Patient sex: M
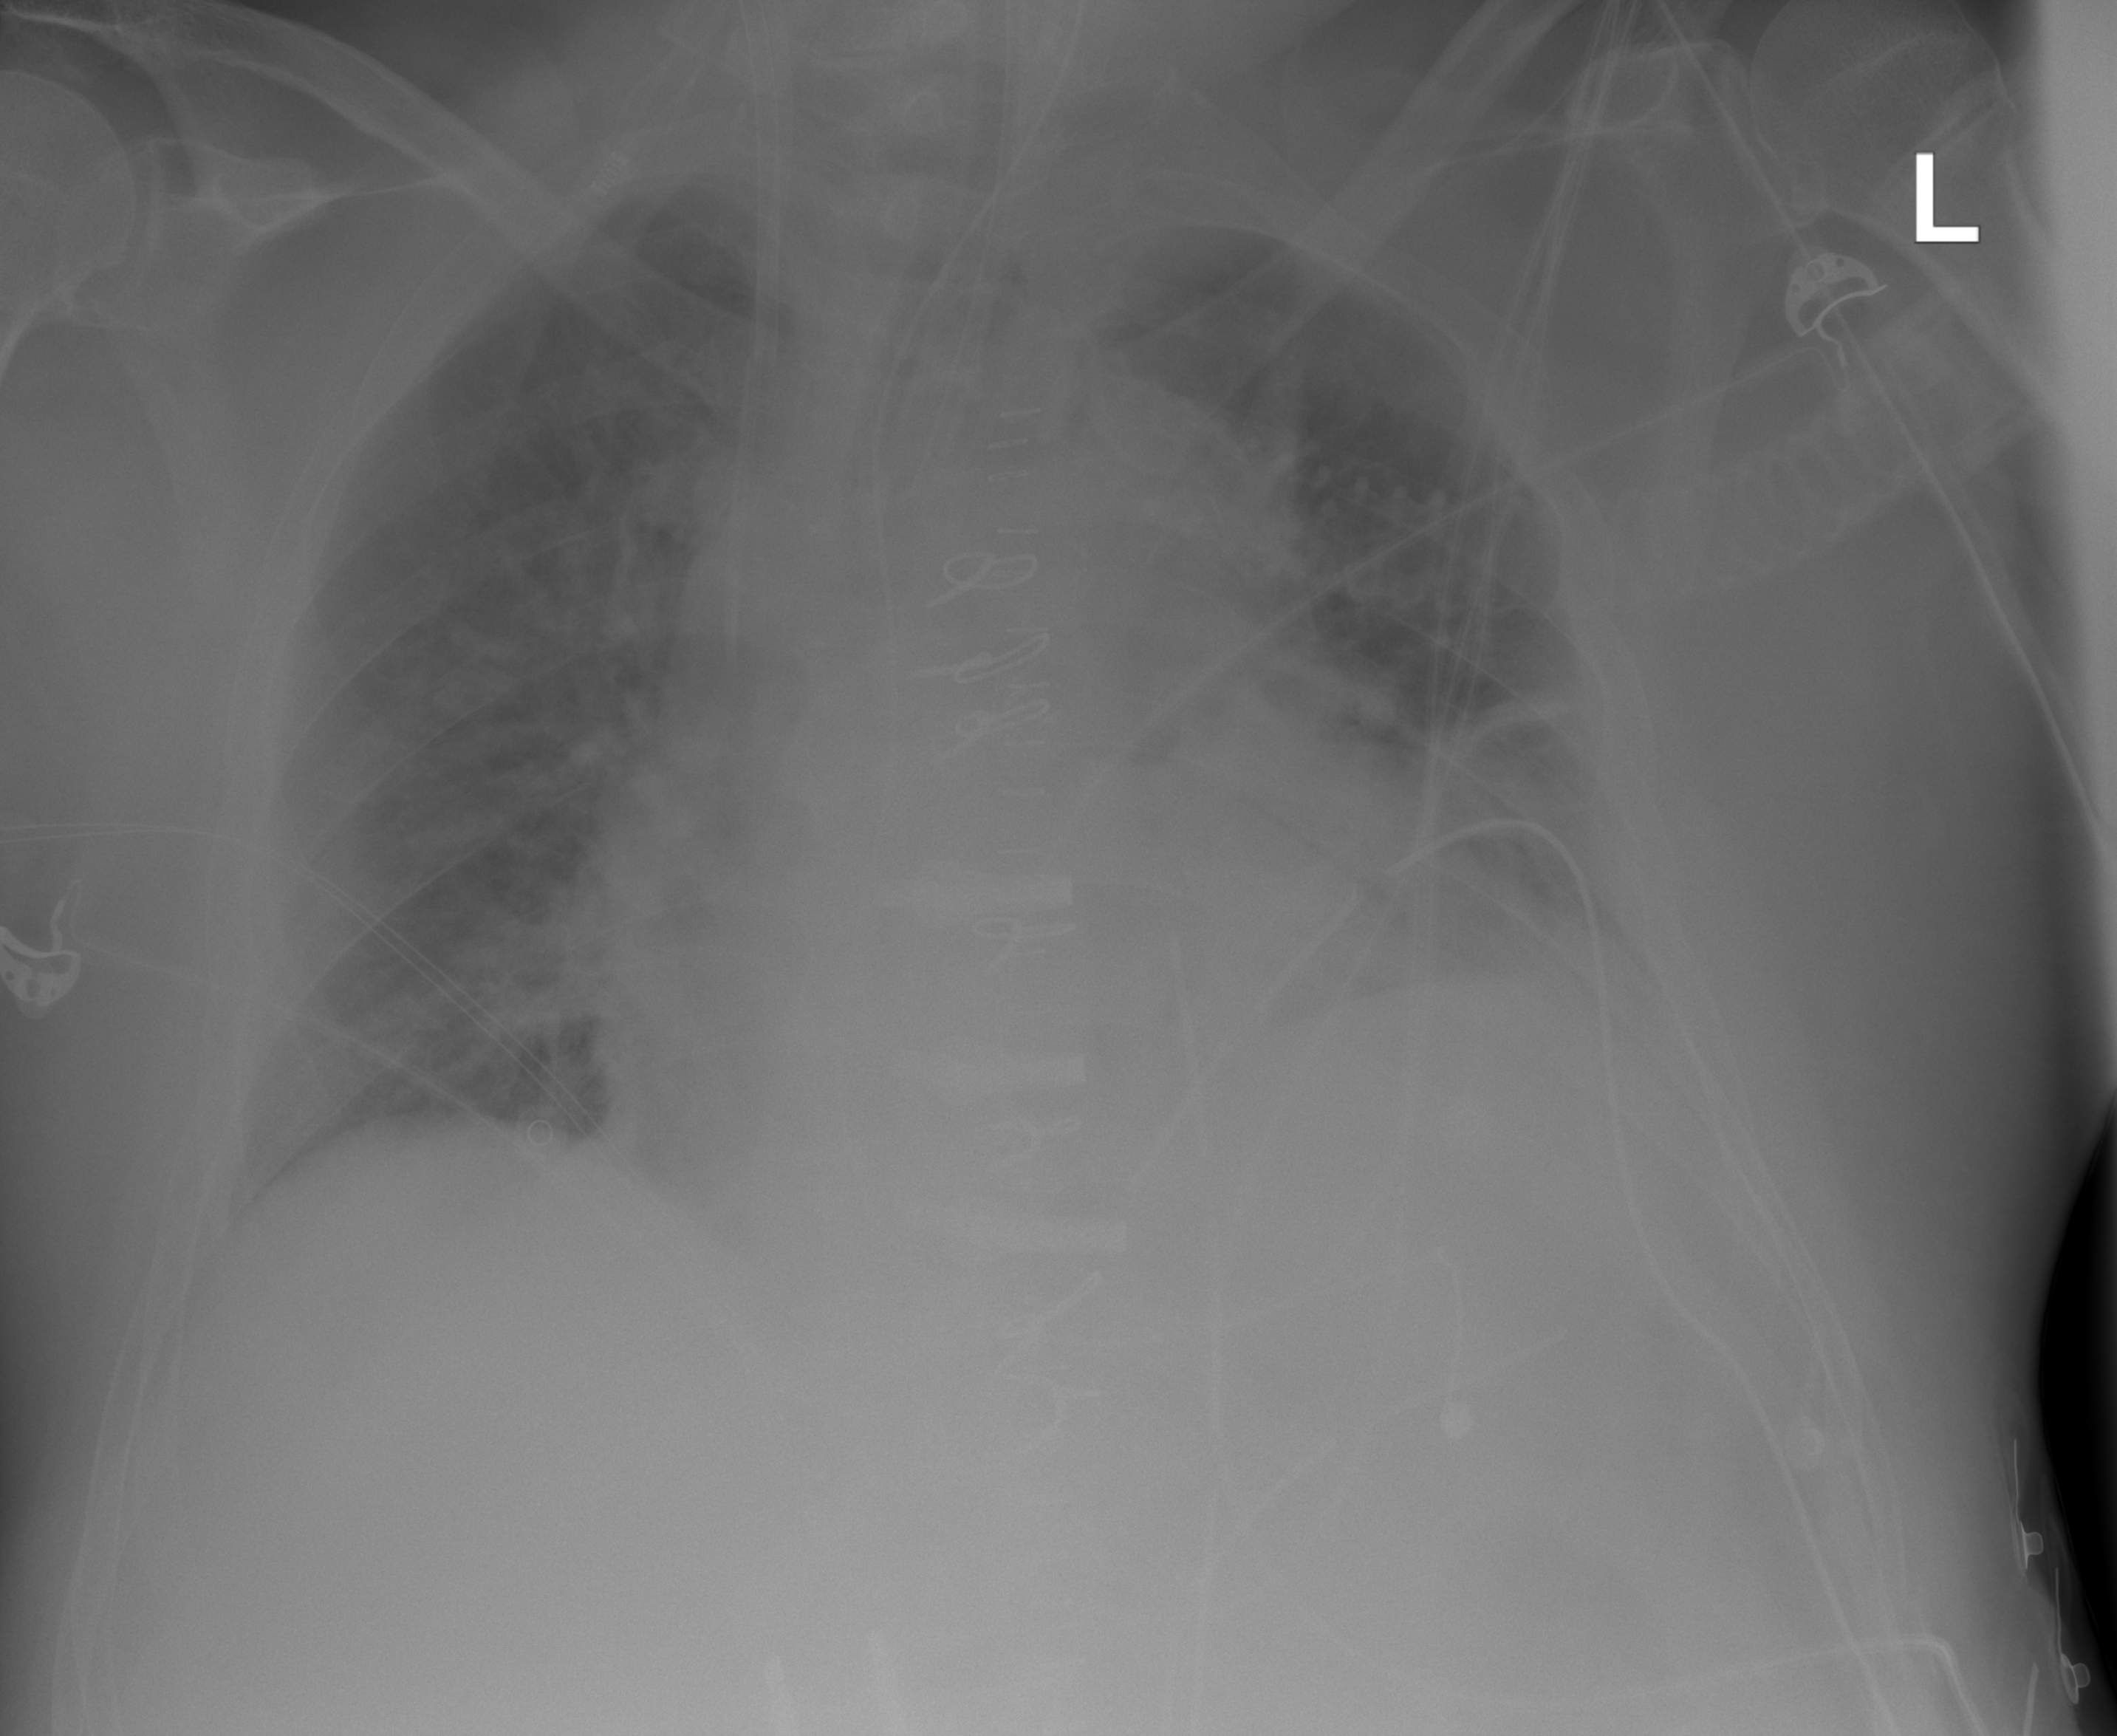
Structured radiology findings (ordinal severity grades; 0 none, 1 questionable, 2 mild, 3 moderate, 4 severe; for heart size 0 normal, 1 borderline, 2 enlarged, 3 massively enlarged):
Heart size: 2
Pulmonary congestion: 1
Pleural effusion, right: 0
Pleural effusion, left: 2
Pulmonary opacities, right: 0
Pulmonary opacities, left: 0
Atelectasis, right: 0
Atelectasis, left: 2